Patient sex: M
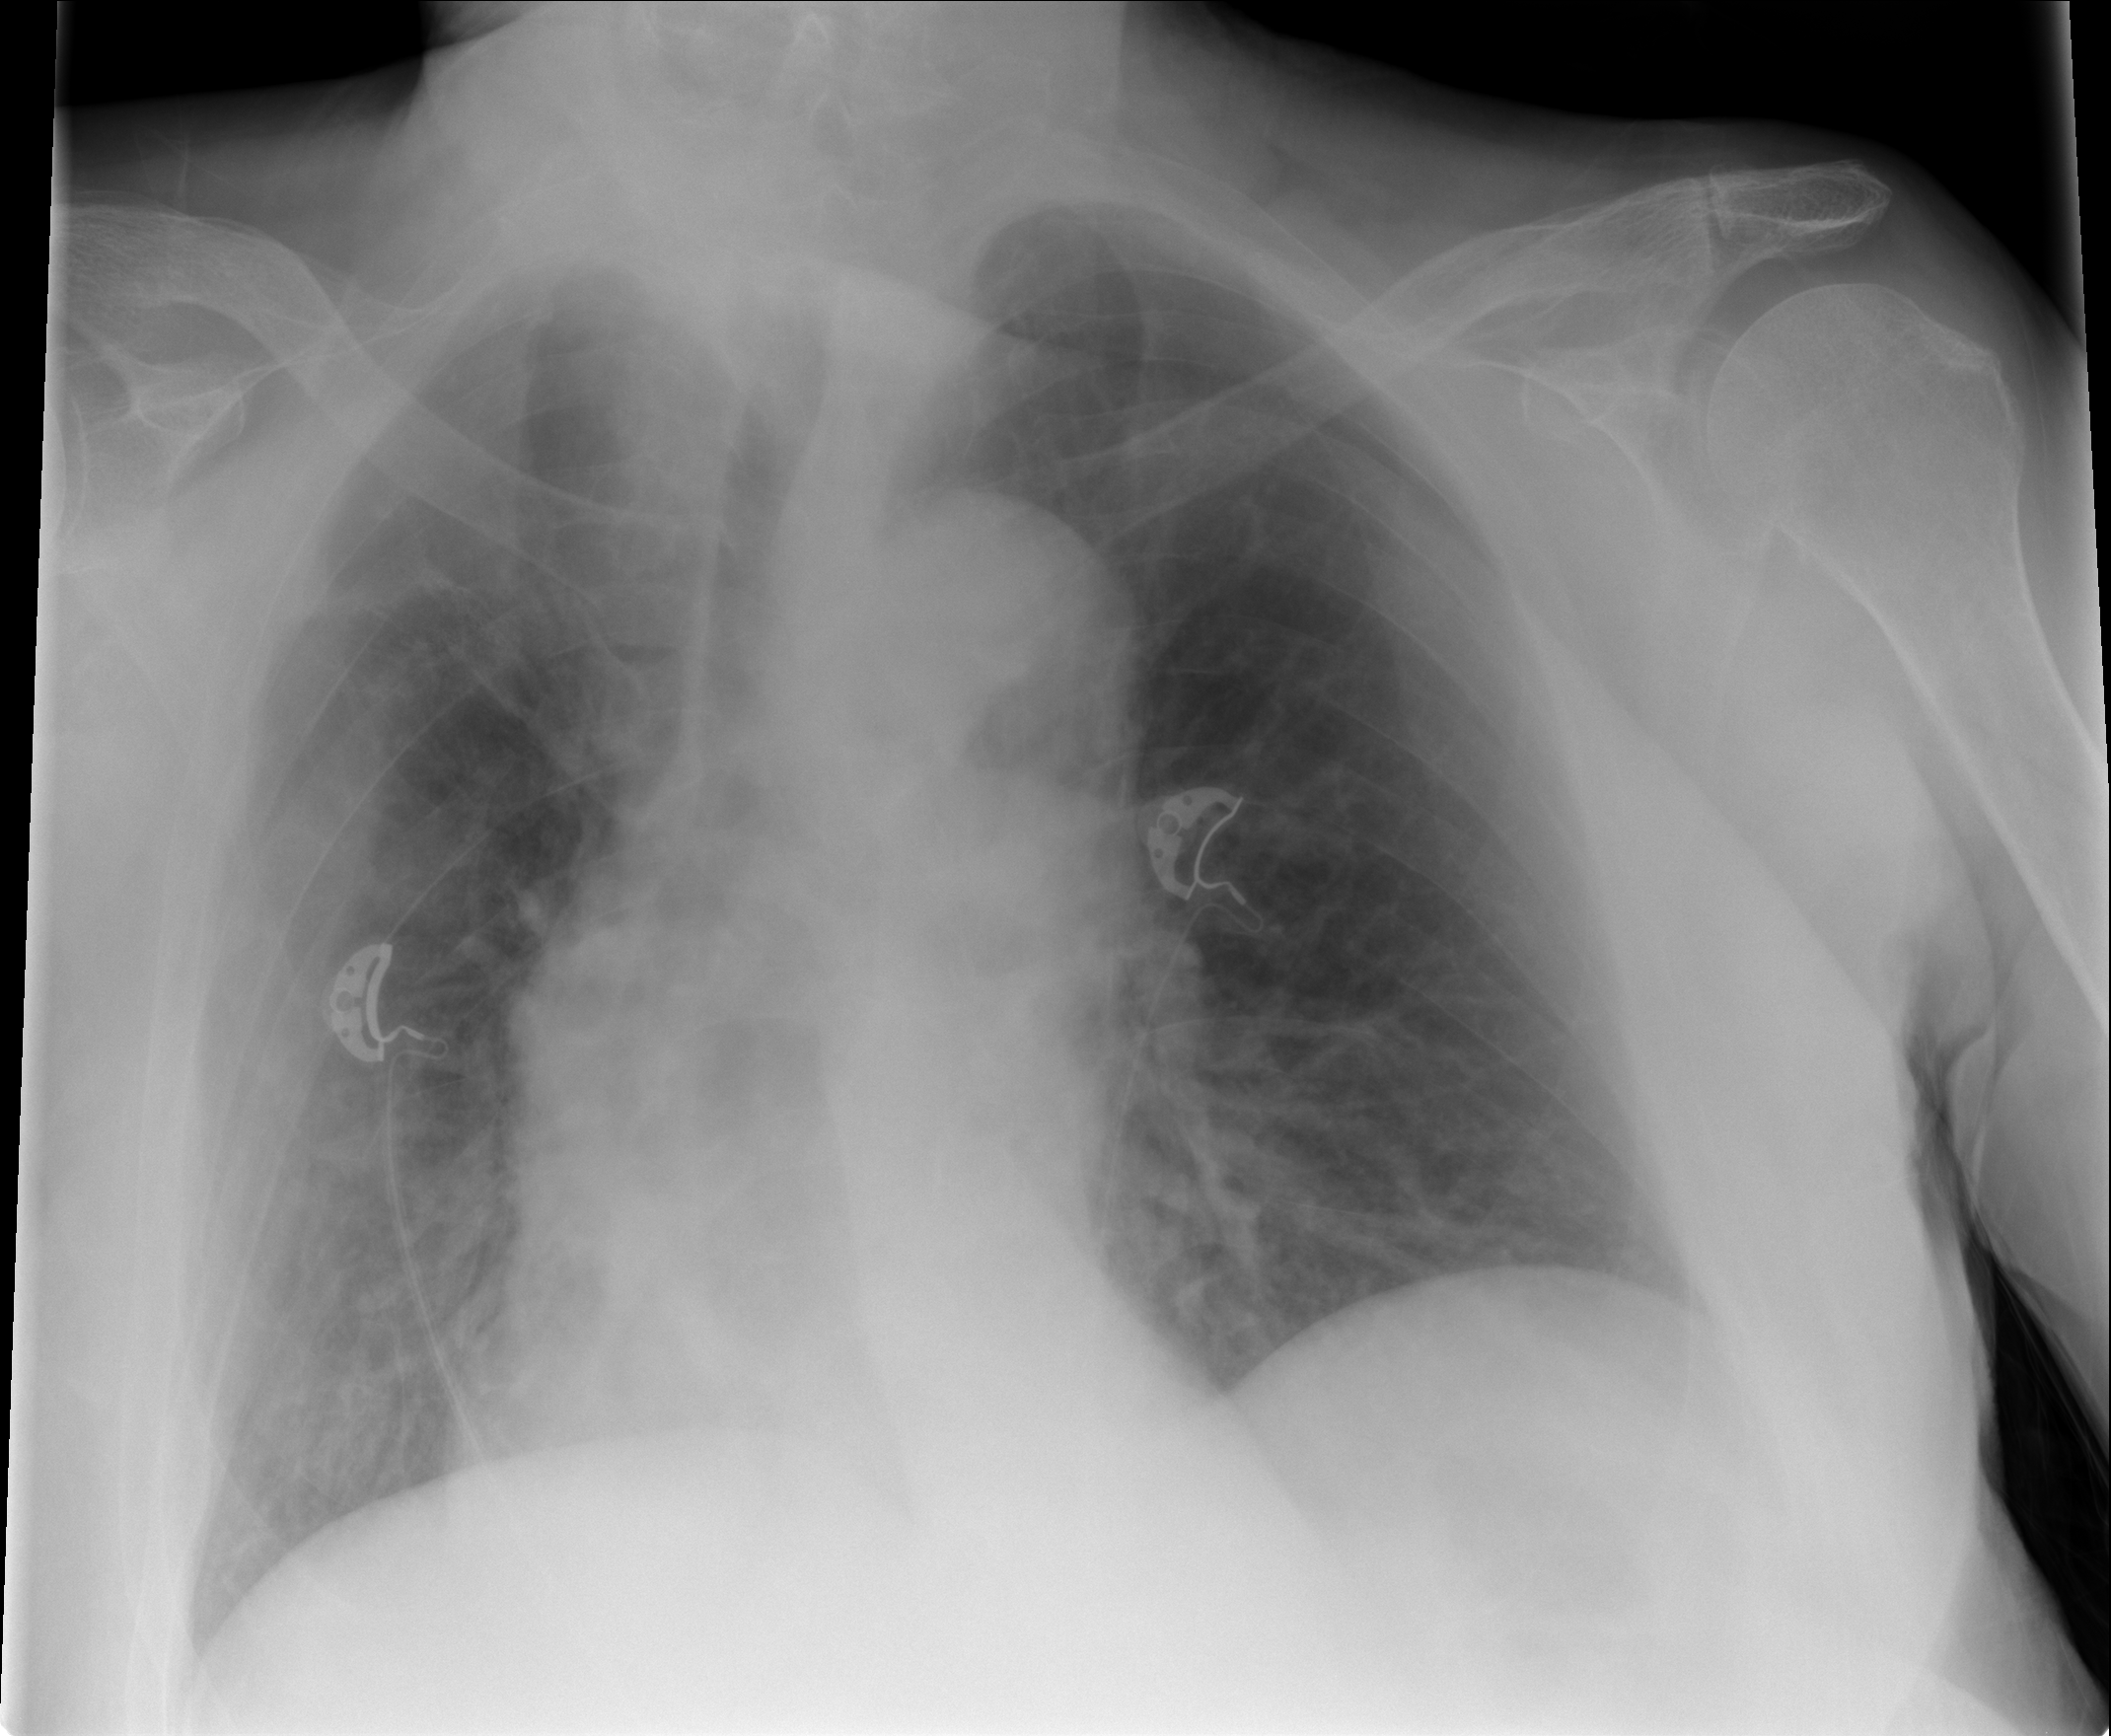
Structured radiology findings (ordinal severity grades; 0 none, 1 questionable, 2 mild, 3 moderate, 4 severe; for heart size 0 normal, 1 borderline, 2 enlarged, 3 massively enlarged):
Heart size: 0
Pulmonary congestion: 0
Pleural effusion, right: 0
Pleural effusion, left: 0
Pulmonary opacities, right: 2
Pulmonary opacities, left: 0
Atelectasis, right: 0
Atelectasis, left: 0